Question: I created a file system that stores metadata of files and folders in an owl file.
For file system, I am using java binding of FUSE i.e. FUSE-JNA
For OWL, I am using Jena:
Initially my file system runs ok with no error. But after sometime my program stops reading .owl file and throws some errors. One of the error is below:
Errors I get while reading .owl file:
'''
SEVERE: Exception thrown: org.apache.jena.riot.RiotException: [line: 476, col: 52] The value of attribute "rdf:about" associated with an element type "File" must not contain the '<' character.
org.apache.jena.riot.system.ErrorHandlerFactory$ErrorHandlerStd.fatal(ErrorHandlerFactory.java:136)
org.apache.jena.riot.lang.LangRDFXML$ErrorHandlerBridge.fatalError(LangRDFXML.java:252)
com.hp.hpl.jena.rdf.arp.impl.ARPSaxErrorHandler.fatalError(ARPSaxErrorHandler.java:48)
com.hp.hpl.jena.rdf.arp.impl.XMLHandler.warning(XMLHandler.java:209)
com.hp.hpl.jena.rdf.arp.impl.XMLHandler.fatalError(XMLHandler.java:239)
org.apache.xerces.util.ErrorHandlerWrapper.fatalError(Unknown Source)
org.apache.xerces.impl.XMLErrorReporter.reportError(Unknown Source)
...
'''
I open my .owl file, what I found is the Jena is not writing correctly. In picture below if you see number 3 highlighted error in blue color, its incomplete, there is some code missing there.
Secondly, number 2 blue highlighted error is also written wrongly.In my ontology is property of File. It should be written as of number 1 blue highlighted code.
Although both the number 1 and number 2 code is written by jena. Most of the owl code is written correctly by Jena as similar to number 1 but some time jena writes it wrongly as similar to number 2 in picture. I do not know why.
(to see the picture in full size, open it in new tab or save it on your computer)

This is how I am writing to .owl file using jena api:
'''
public void setDataTypeProperty(String resourceURI, String propertyName, String propertyValue) //create new data type property. Accept four arguments: URI of resource as string, property name (i.e #hasPath), old value as string and new value as string.
{
Model model = ModelFactory.createDefaultModel();
//read model from file
InputStream in = FileManager.get().open(inputFileName);
if (in == null)
{
throw new IllegalArgumentException( "File: " + inputFileName + " not found");
}
model.read(in, "");
try {
in.close();
} catch (IOException e) {
// TODO Auto-generated catch block
e.printStackTrace();
}
// Add property to Model
Resource resource = model.createResource(resourceURI);
resource.addProperty(model.createProperty(baseURI+propertyName), model.createLiteral(propertyValue));
//Writing model to file
try {
FileWriter out = new FileWriter( inputFileName );
model.write( out, "RDF/XML-ABBREV" );
out.close();
} catch (IOException e) {
// TODO Auto-generated catch block
e.printStackTrace();
}
}
'''
Please guide me how to fix the number 2 and number 3 blue highlighted errors of Jena.
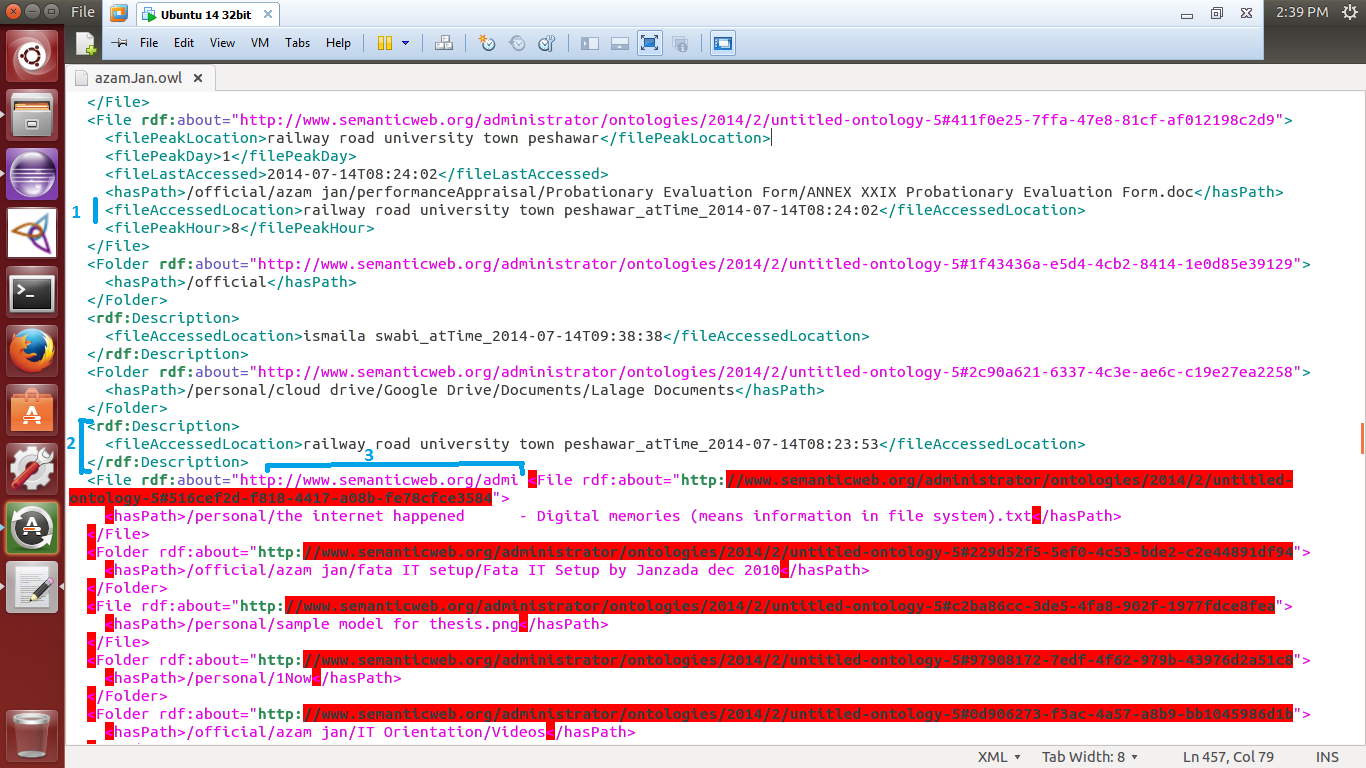
Answer: My main program was some times passing 'resourceURI' argument as blank/null to 'setDataTypeProperty' method. That's why it was creating problem.
So I have modified my code and added two lines at start of the method:
'''
public void setDataTypeProperty(String resourceURI, String propertyName, String propertyValue) //create new data type property. Accept four arguments: URI of resource as string, property name (i.e #hasPath), old value as string and new value as string.
{
if (resourceURI==null)
return;
...
...
'''
Now I am running it since few days but did not face the above mentioned errors yet.